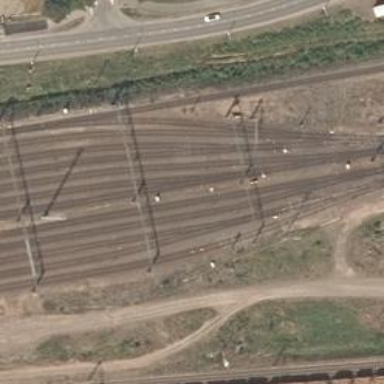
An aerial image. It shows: Rail yard with electrified contact lines for railway operations.